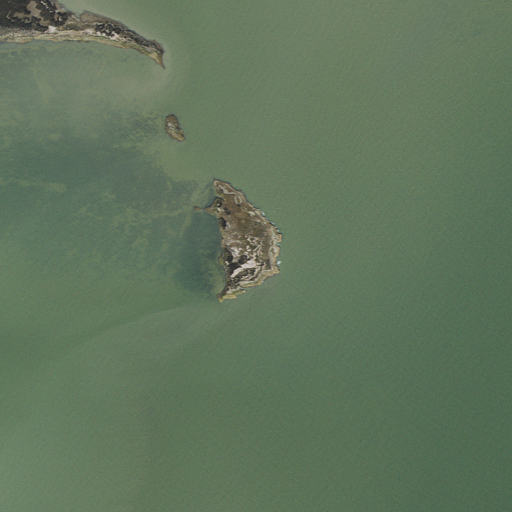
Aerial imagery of cape in Maryland named Pungers Point containing open water and herbaceous wetlands